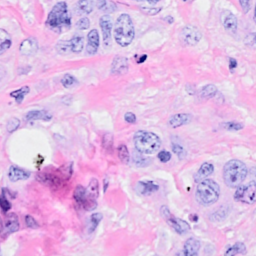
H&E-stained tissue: Breast